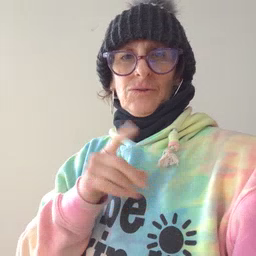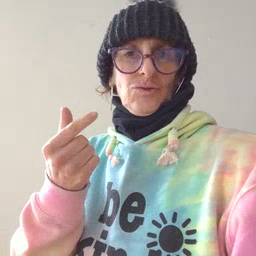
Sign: dog